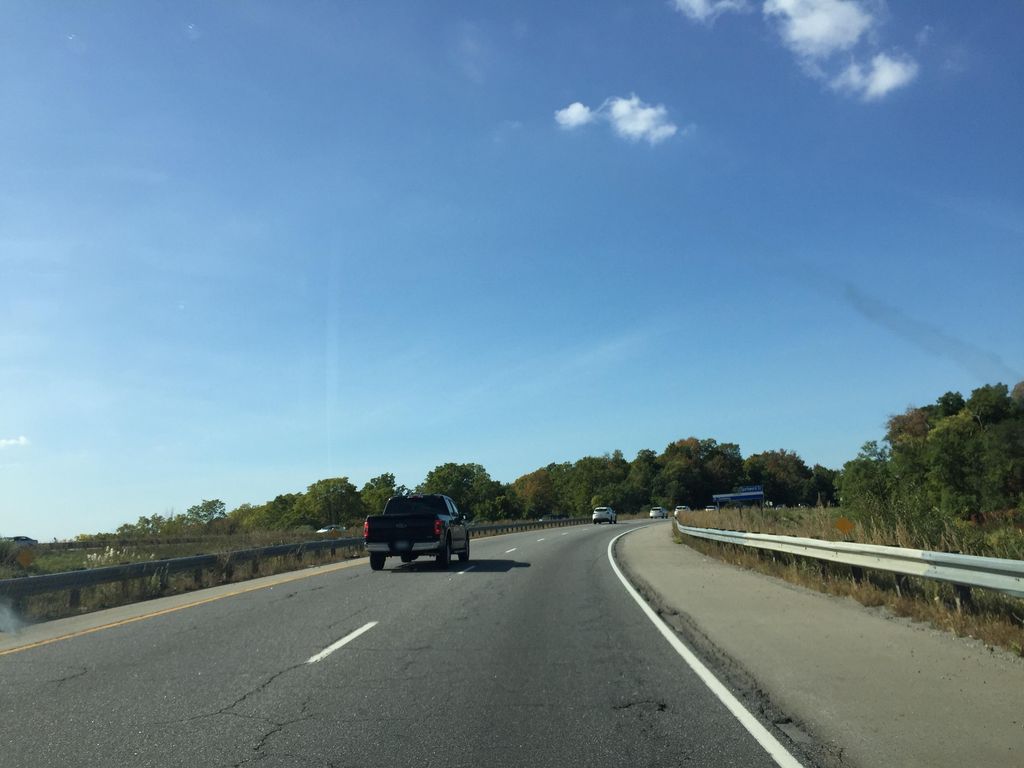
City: kitchener-waterloo